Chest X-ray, AP view. Patient: 14 years old, sex F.
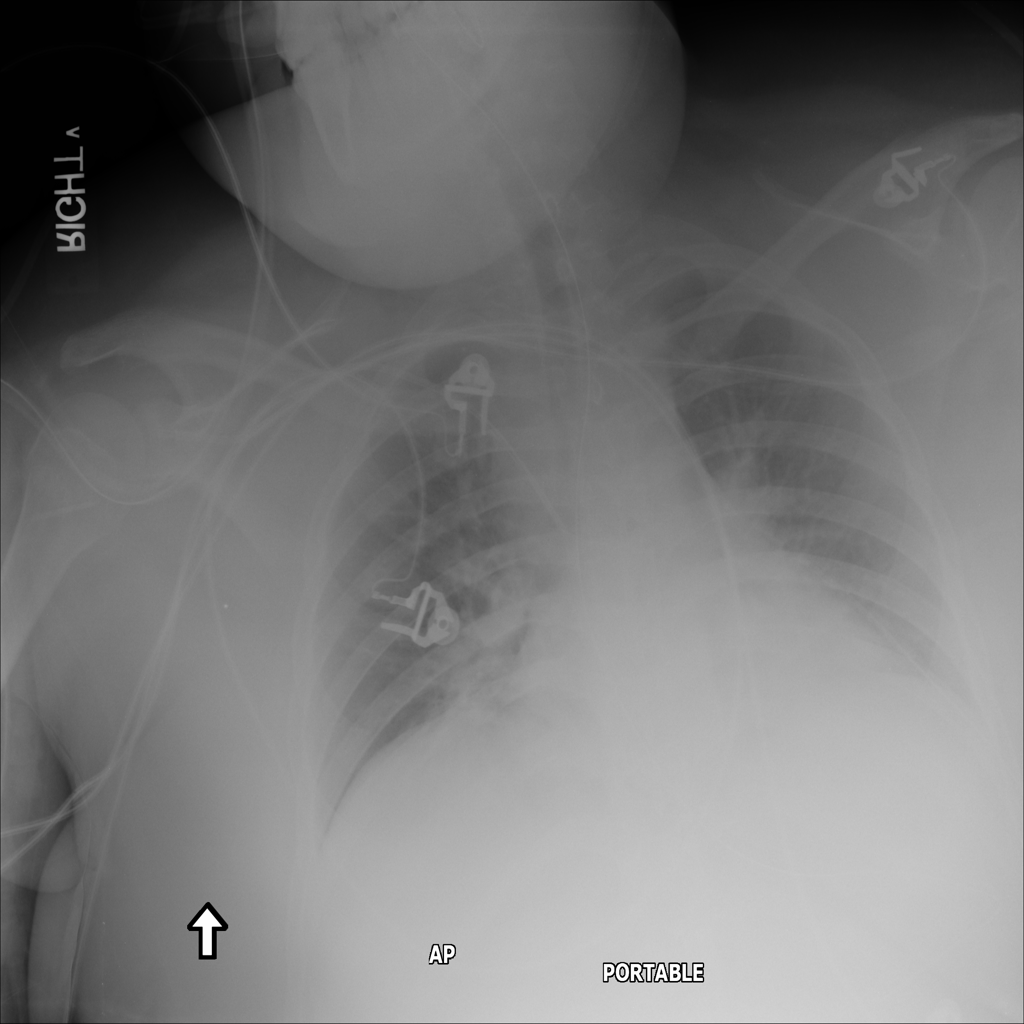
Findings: Mass